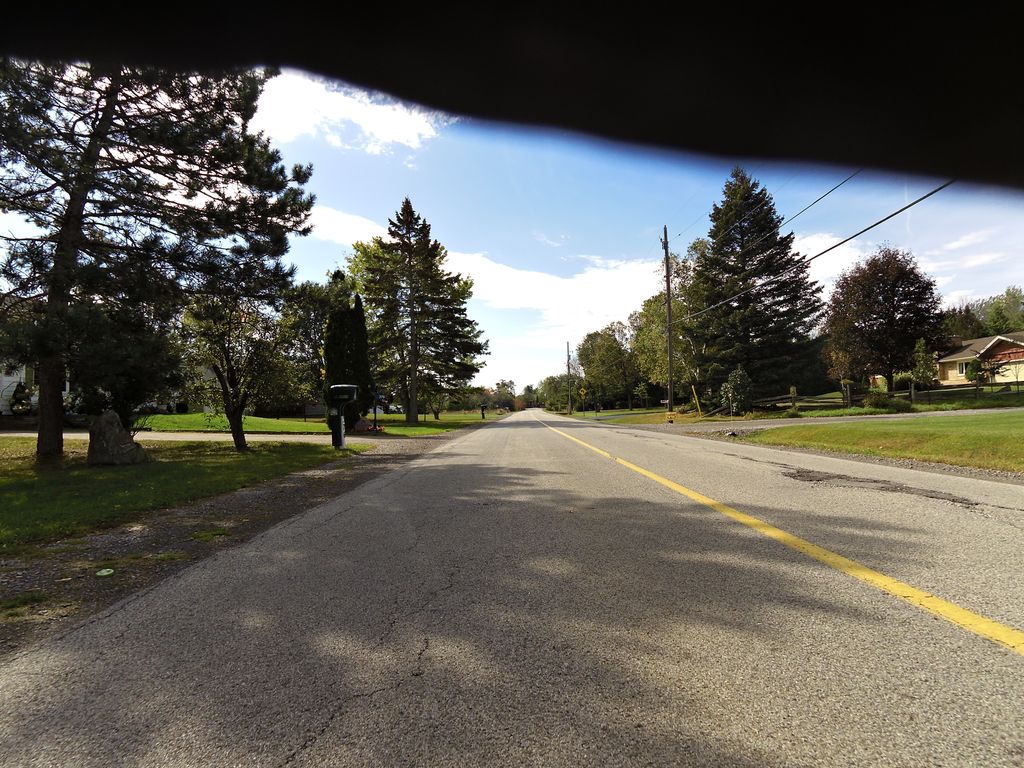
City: hamilton